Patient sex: M
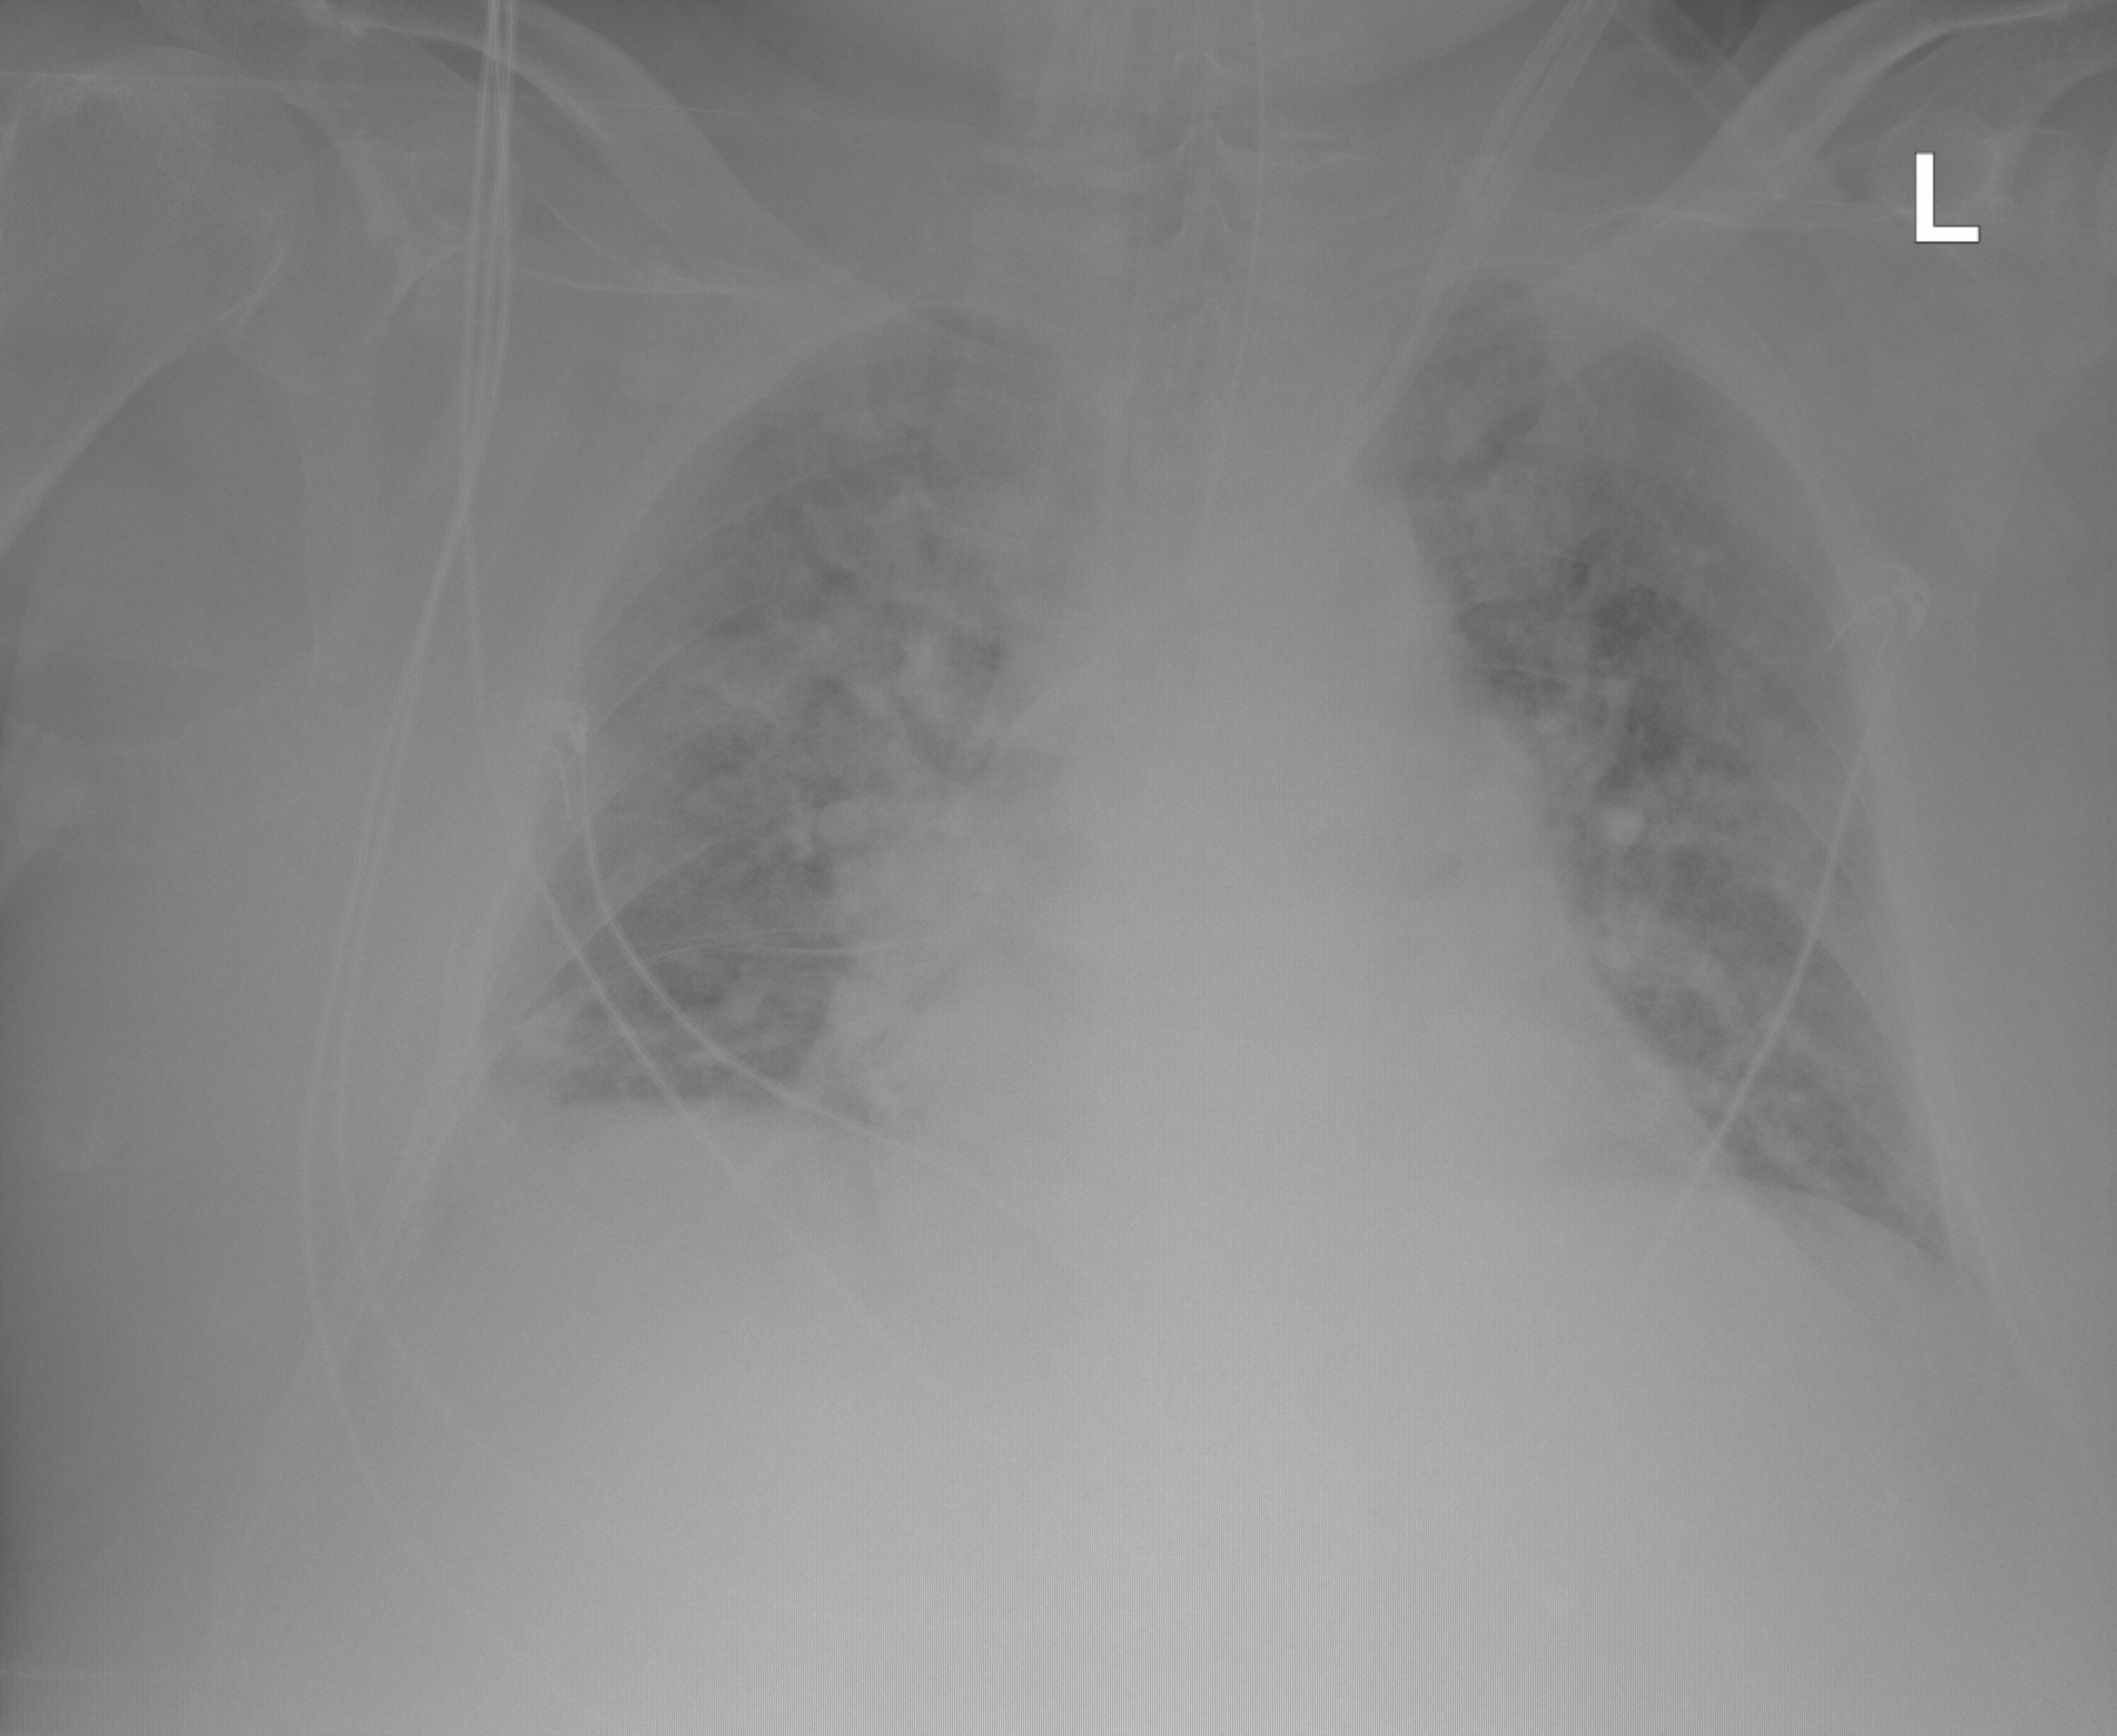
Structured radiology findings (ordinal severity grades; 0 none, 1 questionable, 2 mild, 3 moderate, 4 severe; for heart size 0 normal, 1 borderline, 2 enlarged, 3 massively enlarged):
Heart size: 2
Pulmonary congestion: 3
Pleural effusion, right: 2
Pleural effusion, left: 0
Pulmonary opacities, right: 2
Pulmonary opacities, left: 2
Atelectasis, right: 2
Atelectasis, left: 0